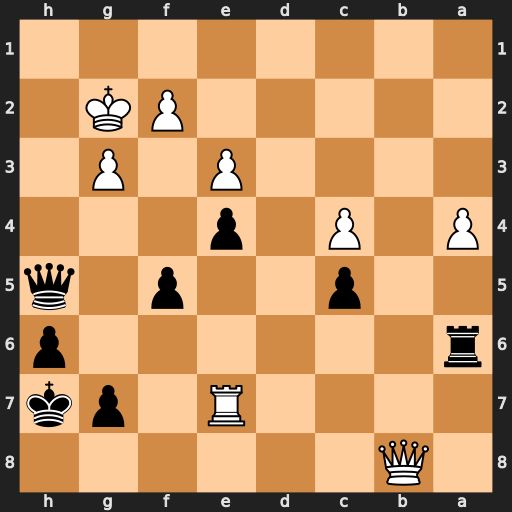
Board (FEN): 1Q6/4R1pk/r6p/2p2p1q/P1P1p3/4P1P1/5PK1/8
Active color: b
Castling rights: -
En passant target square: -
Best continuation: Qf3+ Kg1 Qd1+